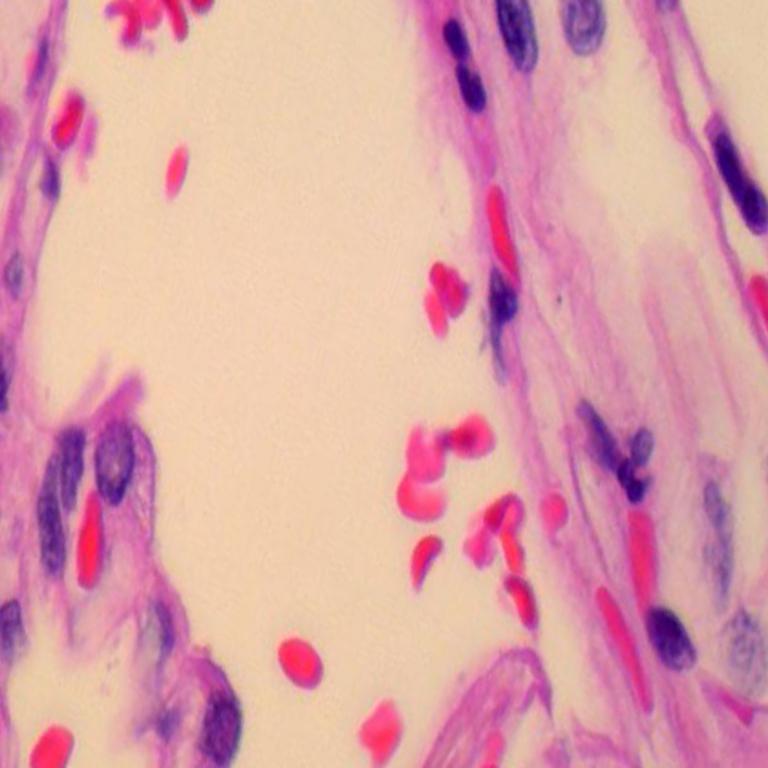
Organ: lung
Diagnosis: benign